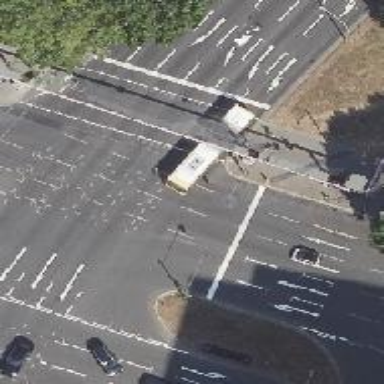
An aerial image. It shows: Road with traffic signals.